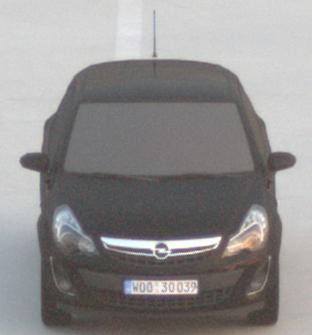
Make: Opel
Model: Corsa 1.2
Detailed model: Corsa (D)
Model produced from: 2011/01
Model produced until: 2014/08
Doors: 3
Color: black
Road condition: dry road
Daytime: dawn
Contrast: low contrast